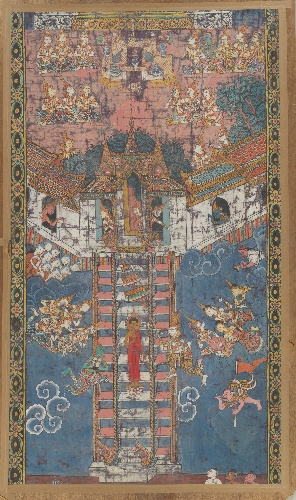
Date: 19th century
Object type: Painting
Classification: Paintings
Medium: Color on silk; framed
Culture: Thailand
Dimensions: Image: 56 × 29 1/4 in. (142.2 × 74.3 cm)
Framed: 66 × 39 1/8 × 1 5/8 in. (167.6 × 99.4 × 4.1 cm)
Department: Asian Art
Credit line: Gift of Mr. and Mrs. Alexis Zalstem-Zalessky, 1964
Accession year: 1964
Repository: Metropolitan Museum of Art, New York, NY
Tags: Musicians|Buddhism|Buddha